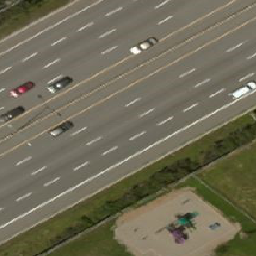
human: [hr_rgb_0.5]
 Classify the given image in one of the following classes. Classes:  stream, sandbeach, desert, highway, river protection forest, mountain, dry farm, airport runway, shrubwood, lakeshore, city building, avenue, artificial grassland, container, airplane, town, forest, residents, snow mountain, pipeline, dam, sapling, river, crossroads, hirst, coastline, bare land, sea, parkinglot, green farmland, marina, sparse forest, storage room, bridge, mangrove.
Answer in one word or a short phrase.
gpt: highway